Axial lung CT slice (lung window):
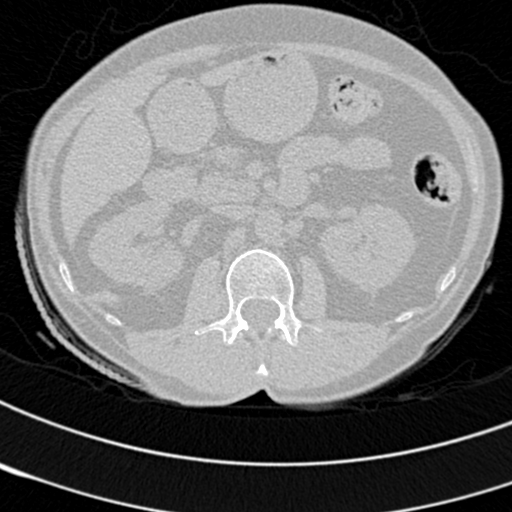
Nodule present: no